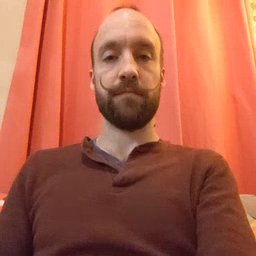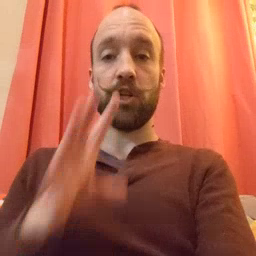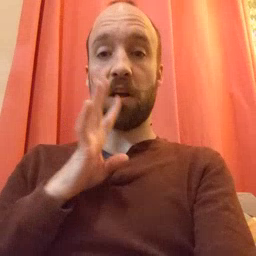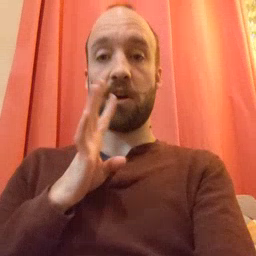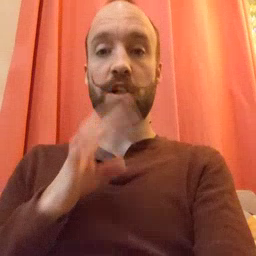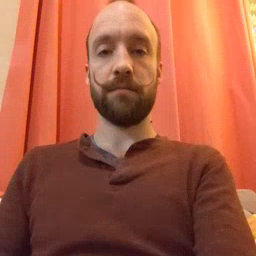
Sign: talk